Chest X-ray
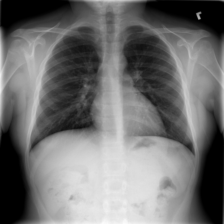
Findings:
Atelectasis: negative
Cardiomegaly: negative
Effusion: negative
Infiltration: negative
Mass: negative
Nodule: negative
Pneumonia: negative
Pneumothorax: negative
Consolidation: negative
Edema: negative
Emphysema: negative
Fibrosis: negative
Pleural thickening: negative
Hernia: negative